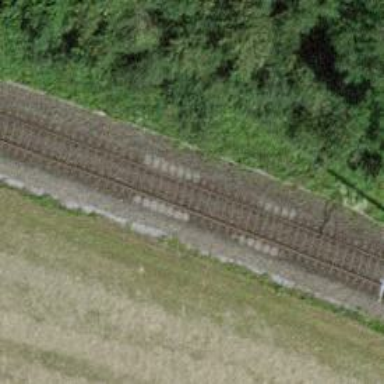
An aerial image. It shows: Railway track with contact lines for electrification.